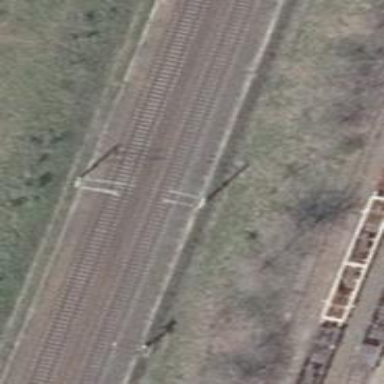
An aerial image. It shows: Milestone along the railway with catenary mast.